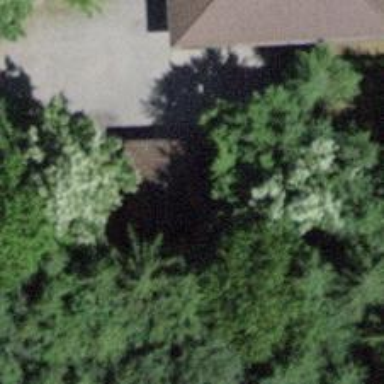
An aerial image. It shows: BBQ amenity.